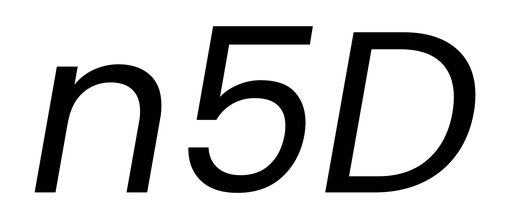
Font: Poppins-Italic